Question: Find the minimum number of moves required to get from the Tower of Hanoi state described in the figure to the completed state
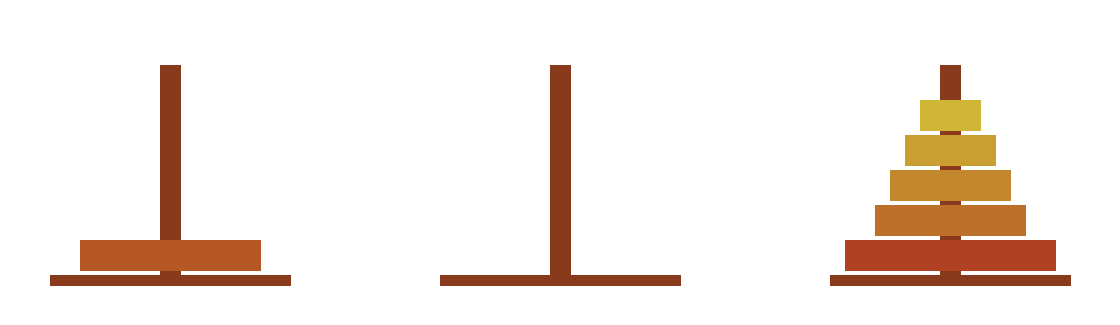
Answer: 31